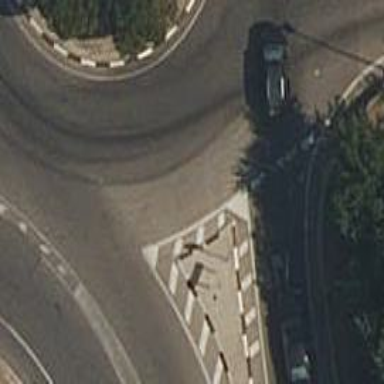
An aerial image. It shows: Residential road with asphalt surface leading to roundabout.